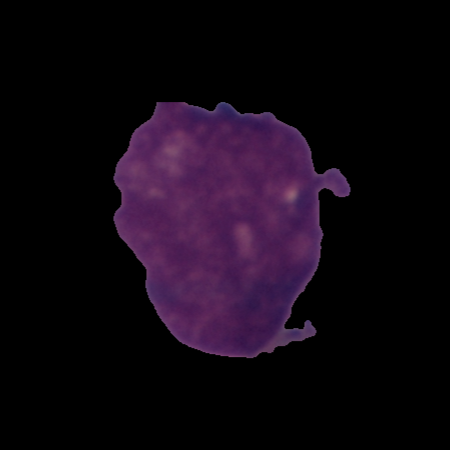
Label: cancer